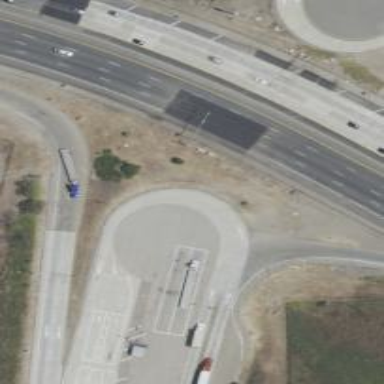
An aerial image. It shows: Weigh station on service road.